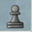
Piece: bP